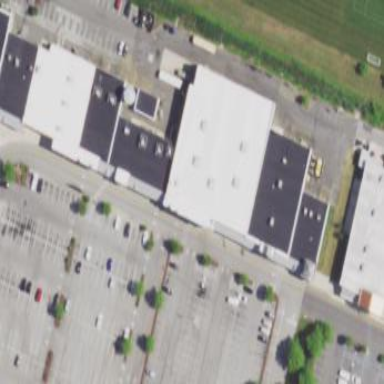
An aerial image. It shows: Building.